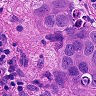
Metastatic tissue present: yes